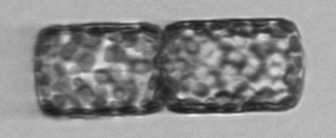
Label: Lauderia_annulata